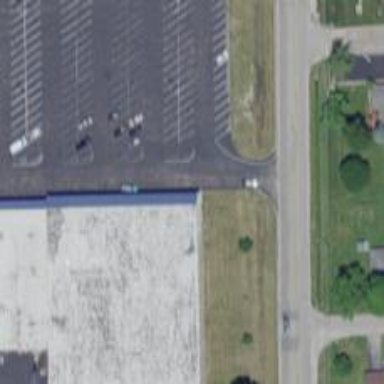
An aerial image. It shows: Supermarket.